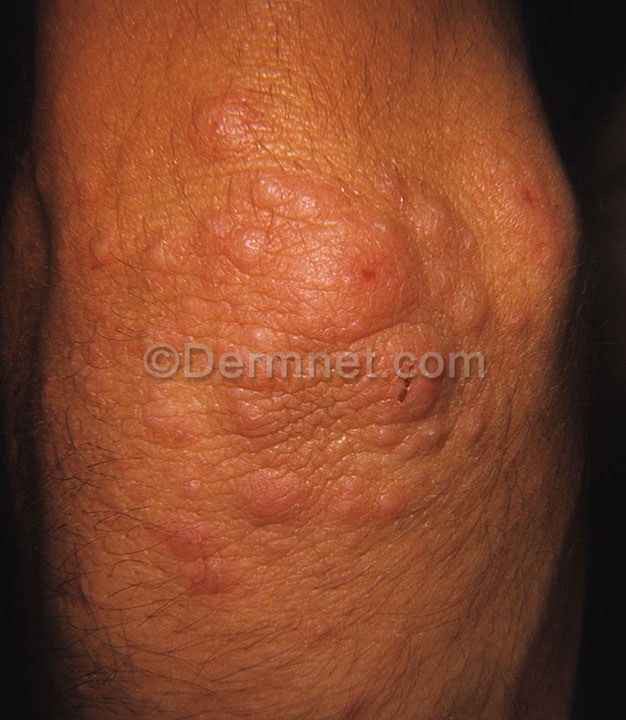
Disease: Vasculitis Photos